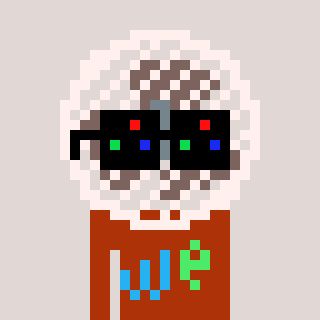
a pixel art character with square black sunglasses, a fan-shaped head and a hotbrown-colored body on a warm background